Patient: sex M, age 65
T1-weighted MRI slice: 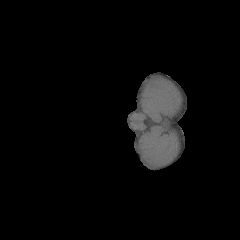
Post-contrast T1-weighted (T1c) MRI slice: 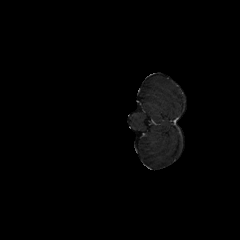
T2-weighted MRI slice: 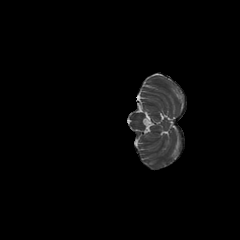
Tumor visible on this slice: no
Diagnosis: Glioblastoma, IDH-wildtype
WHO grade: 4